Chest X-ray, AP view. Patient: 56 years old, sex M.
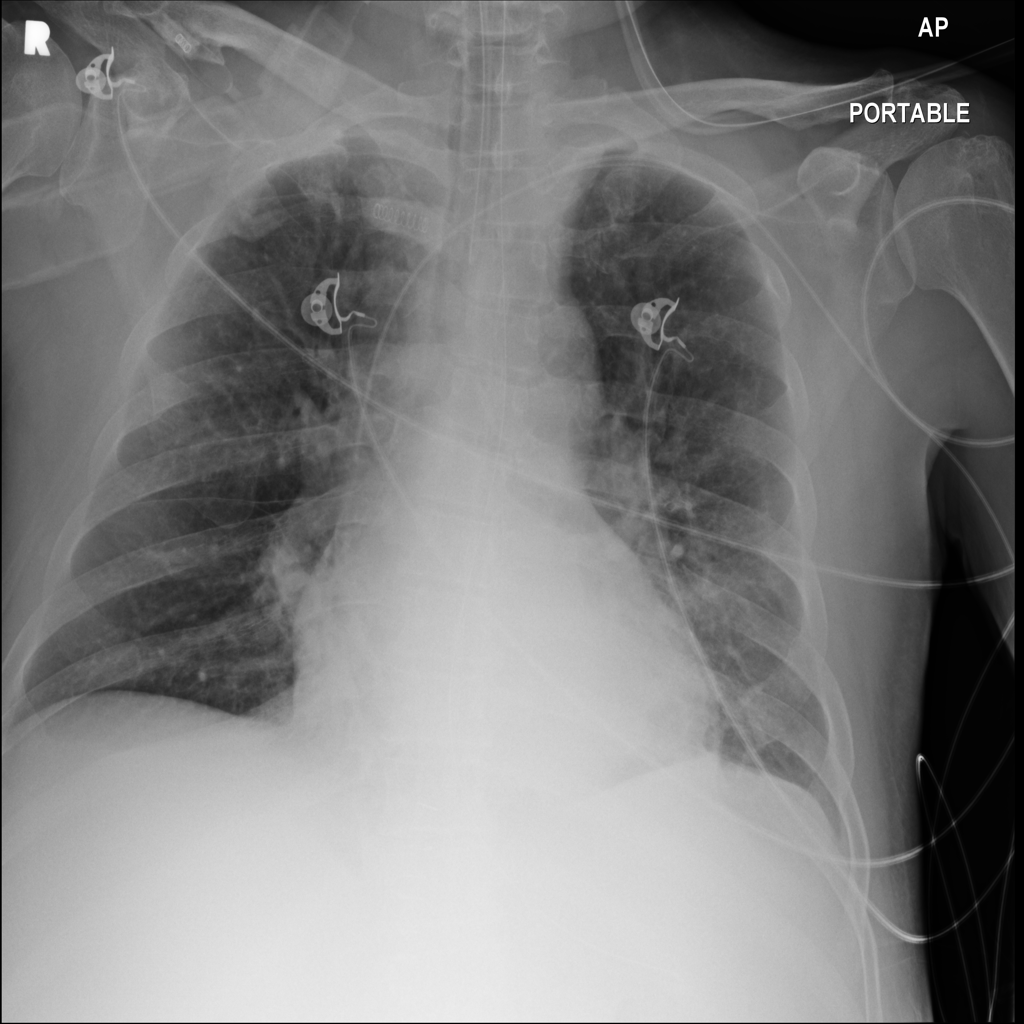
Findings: No Finding